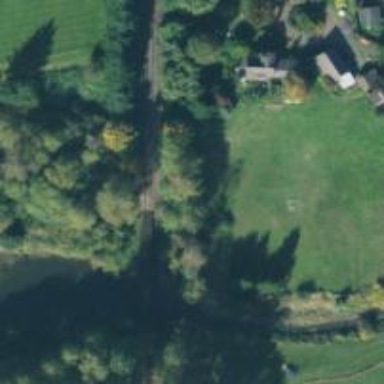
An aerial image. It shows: Disused railway bridge.